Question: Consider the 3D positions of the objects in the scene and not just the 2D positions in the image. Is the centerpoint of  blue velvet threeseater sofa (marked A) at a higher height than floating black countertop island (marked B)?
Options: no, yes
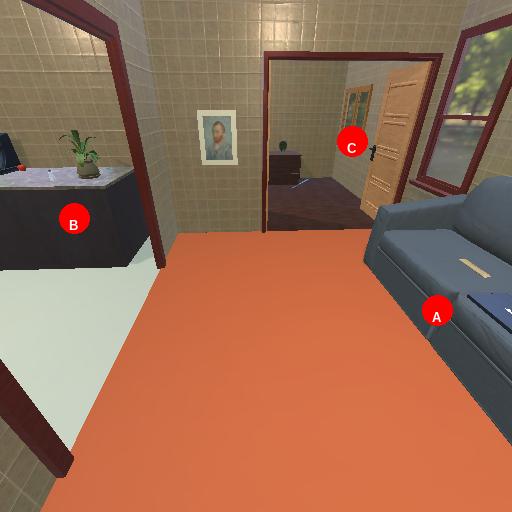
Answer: no